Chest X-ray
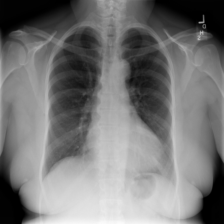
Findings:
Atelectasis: negative
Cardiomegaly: negative
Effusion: negative
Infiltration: negative
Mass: negative
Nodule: negative
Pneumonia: negative
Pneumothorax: negative
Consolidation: negative
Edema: negative
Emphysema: negative
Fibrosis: negative
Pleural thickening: negative
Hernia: negative